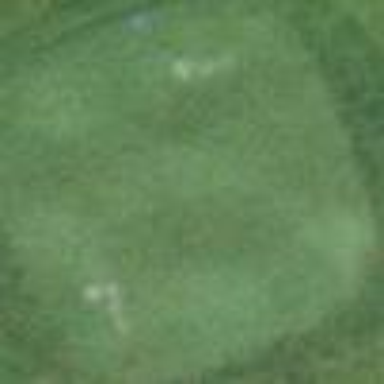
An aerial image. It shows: Grassy area designated as golf tee.